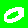
Digit: 0